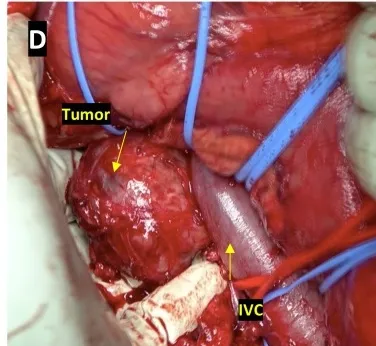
D. The dorsal caudal and cranial aspects of tumor was dissected, and tumor was peeled off en bloc.
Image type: medical_photograph (other_medical_photograph)